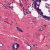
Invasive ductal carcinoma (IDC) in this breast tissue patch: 0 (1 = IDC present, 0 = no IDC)